Aerial crown-view tile of a tropical tree (Barro Colorado Island, Panama), acquired 20250915:
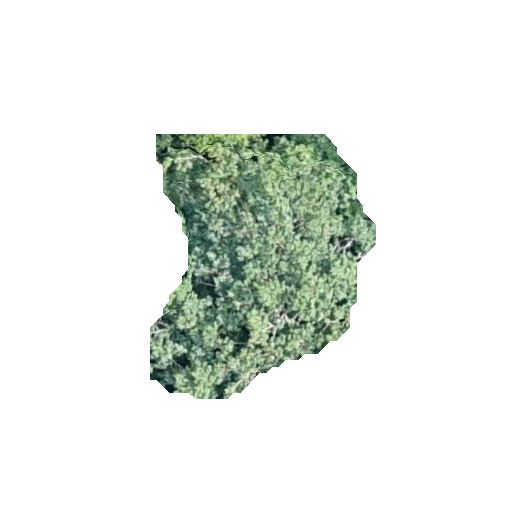
Species: Virola surinamensis
GBIF accepted scientific name: Virola surinamensis
Crown area: 63.953 m²